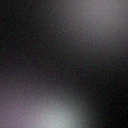
Screen state: off